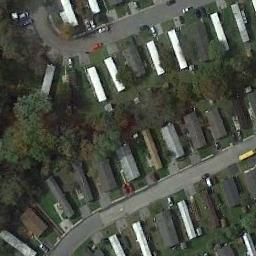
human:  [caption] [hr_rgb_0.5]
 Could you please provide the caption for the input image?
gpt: Many trees are in the mobile home park .

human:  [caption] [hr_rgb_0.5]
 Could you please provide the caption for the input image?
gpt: The mobile home park has some neatly positioned mobile homes and some trees are among these mobile homes .

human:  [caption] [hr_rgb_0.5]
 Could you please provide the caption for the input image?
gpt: There are three rows of mobile homes .

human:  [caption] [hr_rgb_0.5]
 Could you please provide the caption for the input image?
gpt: The mobile home park is on the grass next to the road .

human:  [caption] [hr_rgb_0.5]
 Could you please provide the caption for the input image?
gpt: There are many buildings and some green trees in the mobile home park .